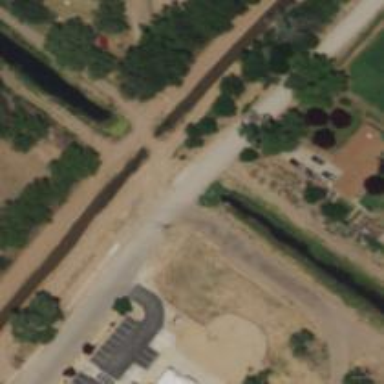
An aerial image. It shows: Culvert tunnel crossing over canal.